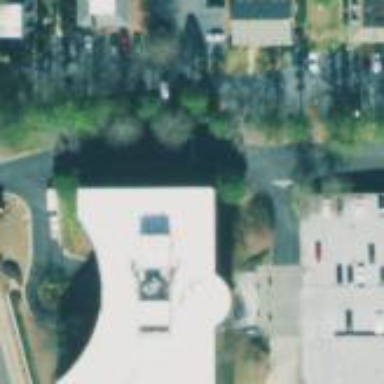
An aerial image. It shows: Office building with flat roof.